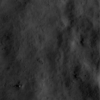
Label: not_dusty